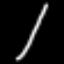
Label: The Eiffel Tower